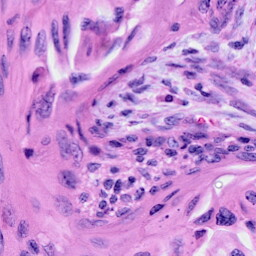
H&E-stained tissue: Cervix